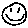
Label: smiley face